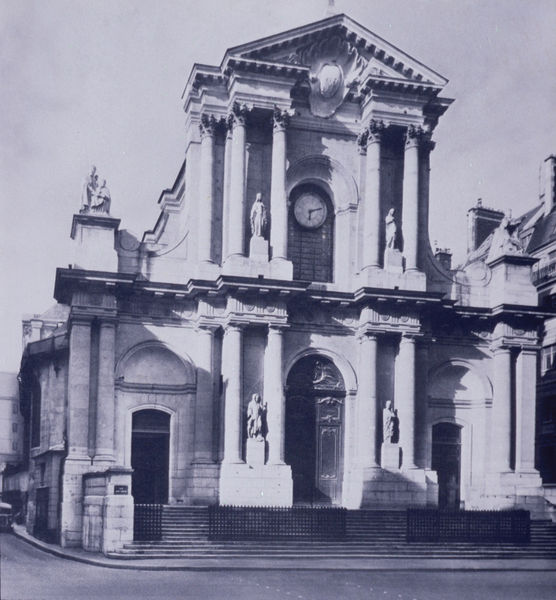
Titel: Saint-Roch (Fassade)
Künstler: Robert de Cotte
Standort: Paris
Institution: Saint-Roch
Schlagwörter: gestein, himmel, schatten, stadt, grau, marmor, schwarz, strasse, säulen, tür, weiss, dach, gebäude, haus, weg, zaun, alt, wand, architektur, barock, sockel, stein, gitter, kirche, figur, renaissance, skulptur, statue, fassade, italien, türen, schule, giebel, platz, pilaster, figuren, luft, treppe, treppen, uhr, aufgang, geländer, stufen, tor, foto, fotografie, photographie, eingang, nische, bordstein, bahnhof, rathaus, kapitelle, rom, photo, fries, aussenansicht, portal, tore, sims, doppelsäulen, gesims, skulpturen, statuen, rundbögen, historismus, zeiger, aufnahme, sakralbau, monument, turmuhr, gebälk, tympanon, nischen, haupteingang, kriche, triglyphen, superposition, säulenordnung, metopen, treppenaufgang, podeste, porte, neorenaissance, bauschmuck, fasade, öffentlich, großstadt, altstadt, säulem, eglise, bauskulptur, noir et blanc, mailand, statues, escaliers, austère, monumente, horloge, kirche in rom, 1600, mittig eine uhr, großes portal 3 türen, 4 figuren, photographie#, barrières, béton, figiren, außenaufnahmne